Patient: sex F, age 62
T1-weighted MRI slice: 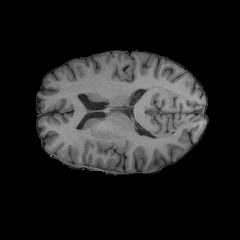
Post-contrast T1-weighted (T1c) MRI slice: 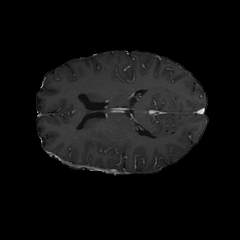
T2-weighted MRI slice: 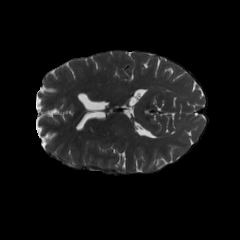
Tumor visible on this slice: no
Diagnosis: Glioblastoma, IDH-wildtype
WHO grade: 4